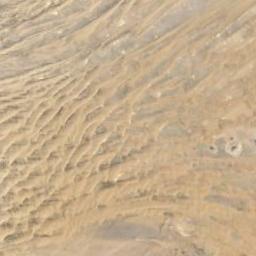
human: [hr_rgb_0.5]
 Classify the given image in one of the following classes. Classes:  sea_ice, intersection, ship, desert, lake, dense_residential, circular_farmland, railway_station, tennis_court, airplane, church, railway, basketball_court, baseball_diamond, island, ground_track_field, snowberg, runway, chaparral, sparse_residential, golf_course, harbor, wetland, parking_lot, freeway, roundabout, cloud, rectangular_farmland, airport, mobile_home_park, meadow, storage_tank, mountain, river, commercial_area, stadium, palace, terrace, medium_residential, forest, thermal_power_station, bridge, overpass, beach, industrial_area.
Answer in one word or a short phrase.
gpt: desert